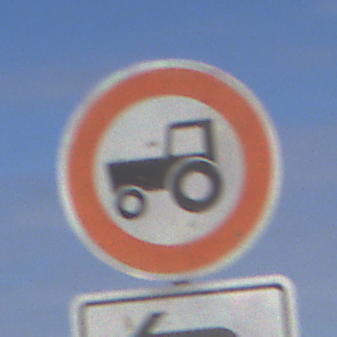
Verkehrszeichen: VerbotKraftfahrzeugeZuegeNichtSchneller25
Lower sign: RichtungsangabeDurchPfeile2
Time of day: Midday
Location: Outdoor (Nature)
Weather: PartlyCloudy
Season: NotSpecified
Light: Natural